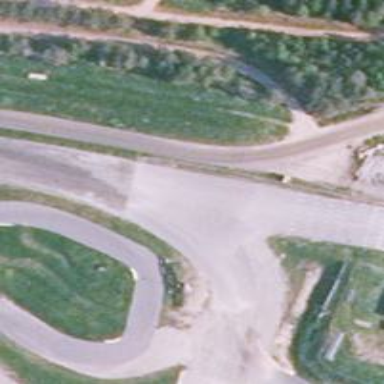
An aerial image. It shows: Motor sport raceway.